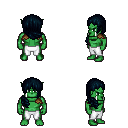
a pixel art fantasy rpg character, male body template, orc, green skin, leather shoulder armor, white pants, raven right-swept hairstyle, four views (front, back, left, right), 2x2 character sprite sheet, small pixel art, hard edges, no anti-aliasing